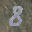
Label: 8